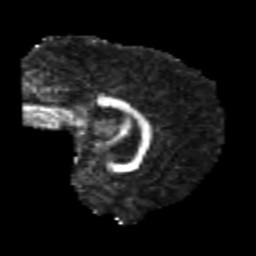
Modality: FA
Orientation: sagittal
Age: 22
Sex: male
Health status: healthy
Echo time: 0.074 s